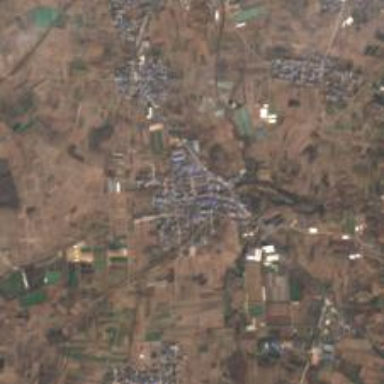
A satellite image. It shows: Township classified as town.